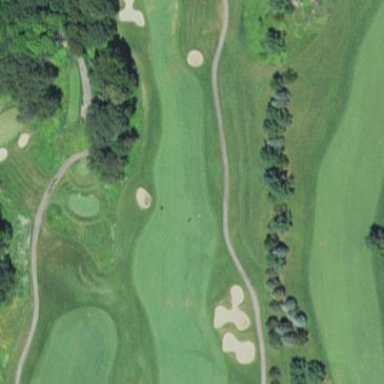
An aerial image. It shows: Grassy area designated as golf fairway.